Question: I am playing about with GUI builder and i was wondering if there is an easy way to open the register window through the current main window (in reference to the page below). I am trying to do this through the menu bar.
I've been trying all day, because GUI Builder generates some code, its not possible to edit this code.

Thanks For the help!
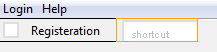
Answer: Right click on that shortcut button, click Events, click ActionPreformed.
There you should write codes to make your register window appear.
An example:
'''
private void RegisterationEventActionPerformed(java.awt.event.ActionEvent evt) {
JFrame Register = new Register();
Register.setVisible(true);
}
'''
Remember to make another JFrame called ("Register" assuming u are using the code i gave) at the same package as your current JFrame
Maybe u would probably should use the run button (The button with a Green Triangle or Arrow), run it try to press the menu item, it should appear the register window.